Question: I have a . This view is contained inside a custom 'FrameLayout' called 'VideoStructure', where I can put also a channel logo or things alike.

Under normal conditions, the video is hardware accelerated, so the view is (i suppose) really a transparent "black hole", while the video is decoded & rendered by the relevant hardware.
My question is, if I override 'draw()' in the Video View's container (the 'VideoStructure' extends 'FrameLayout' in the image) to draw some stuff (ie. the circle in the image) the video -I'm overriding 'draw()', not 'onDraw()'- will this break the hardware acceleration? Can I expect a big performance hit for doing this?
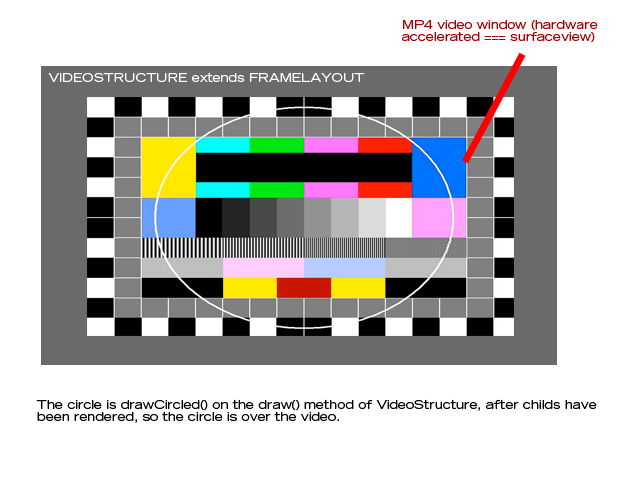
Answer: It should have no effect on performance.
SurfaceViews have two parts, the "view" part, and the "surface" part. The "view" part is a transparent hole that fits in with the other views, the "surface" part is a completely independent layer that is composited with the view layer by the system. The video is being sent to the "surface" part.
If you override SurfaceView's "view" renderer, you'll get a hardware-accelerated Canvas for a View that is normally completely transparent (so if you erase it, you better use an alpha of zero and the correct transfer mode).
If you attempt to render on the "surface" part, by getting a Canvas from 'lockCanvas()', you will either fail (because the video effectively has it locked), or succeed and prevent video from being written to it.
The system compositor is going to have to blend the "view" and "surface" layers no matter what appears in the "view" layer, so making a few more pixels opaque isn't going to have a measurable impact.
see the <URL> for more details on Surfaces and composition.